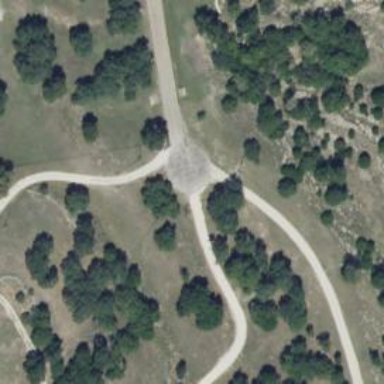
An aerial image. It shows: Turning circle on the road.